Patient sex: M
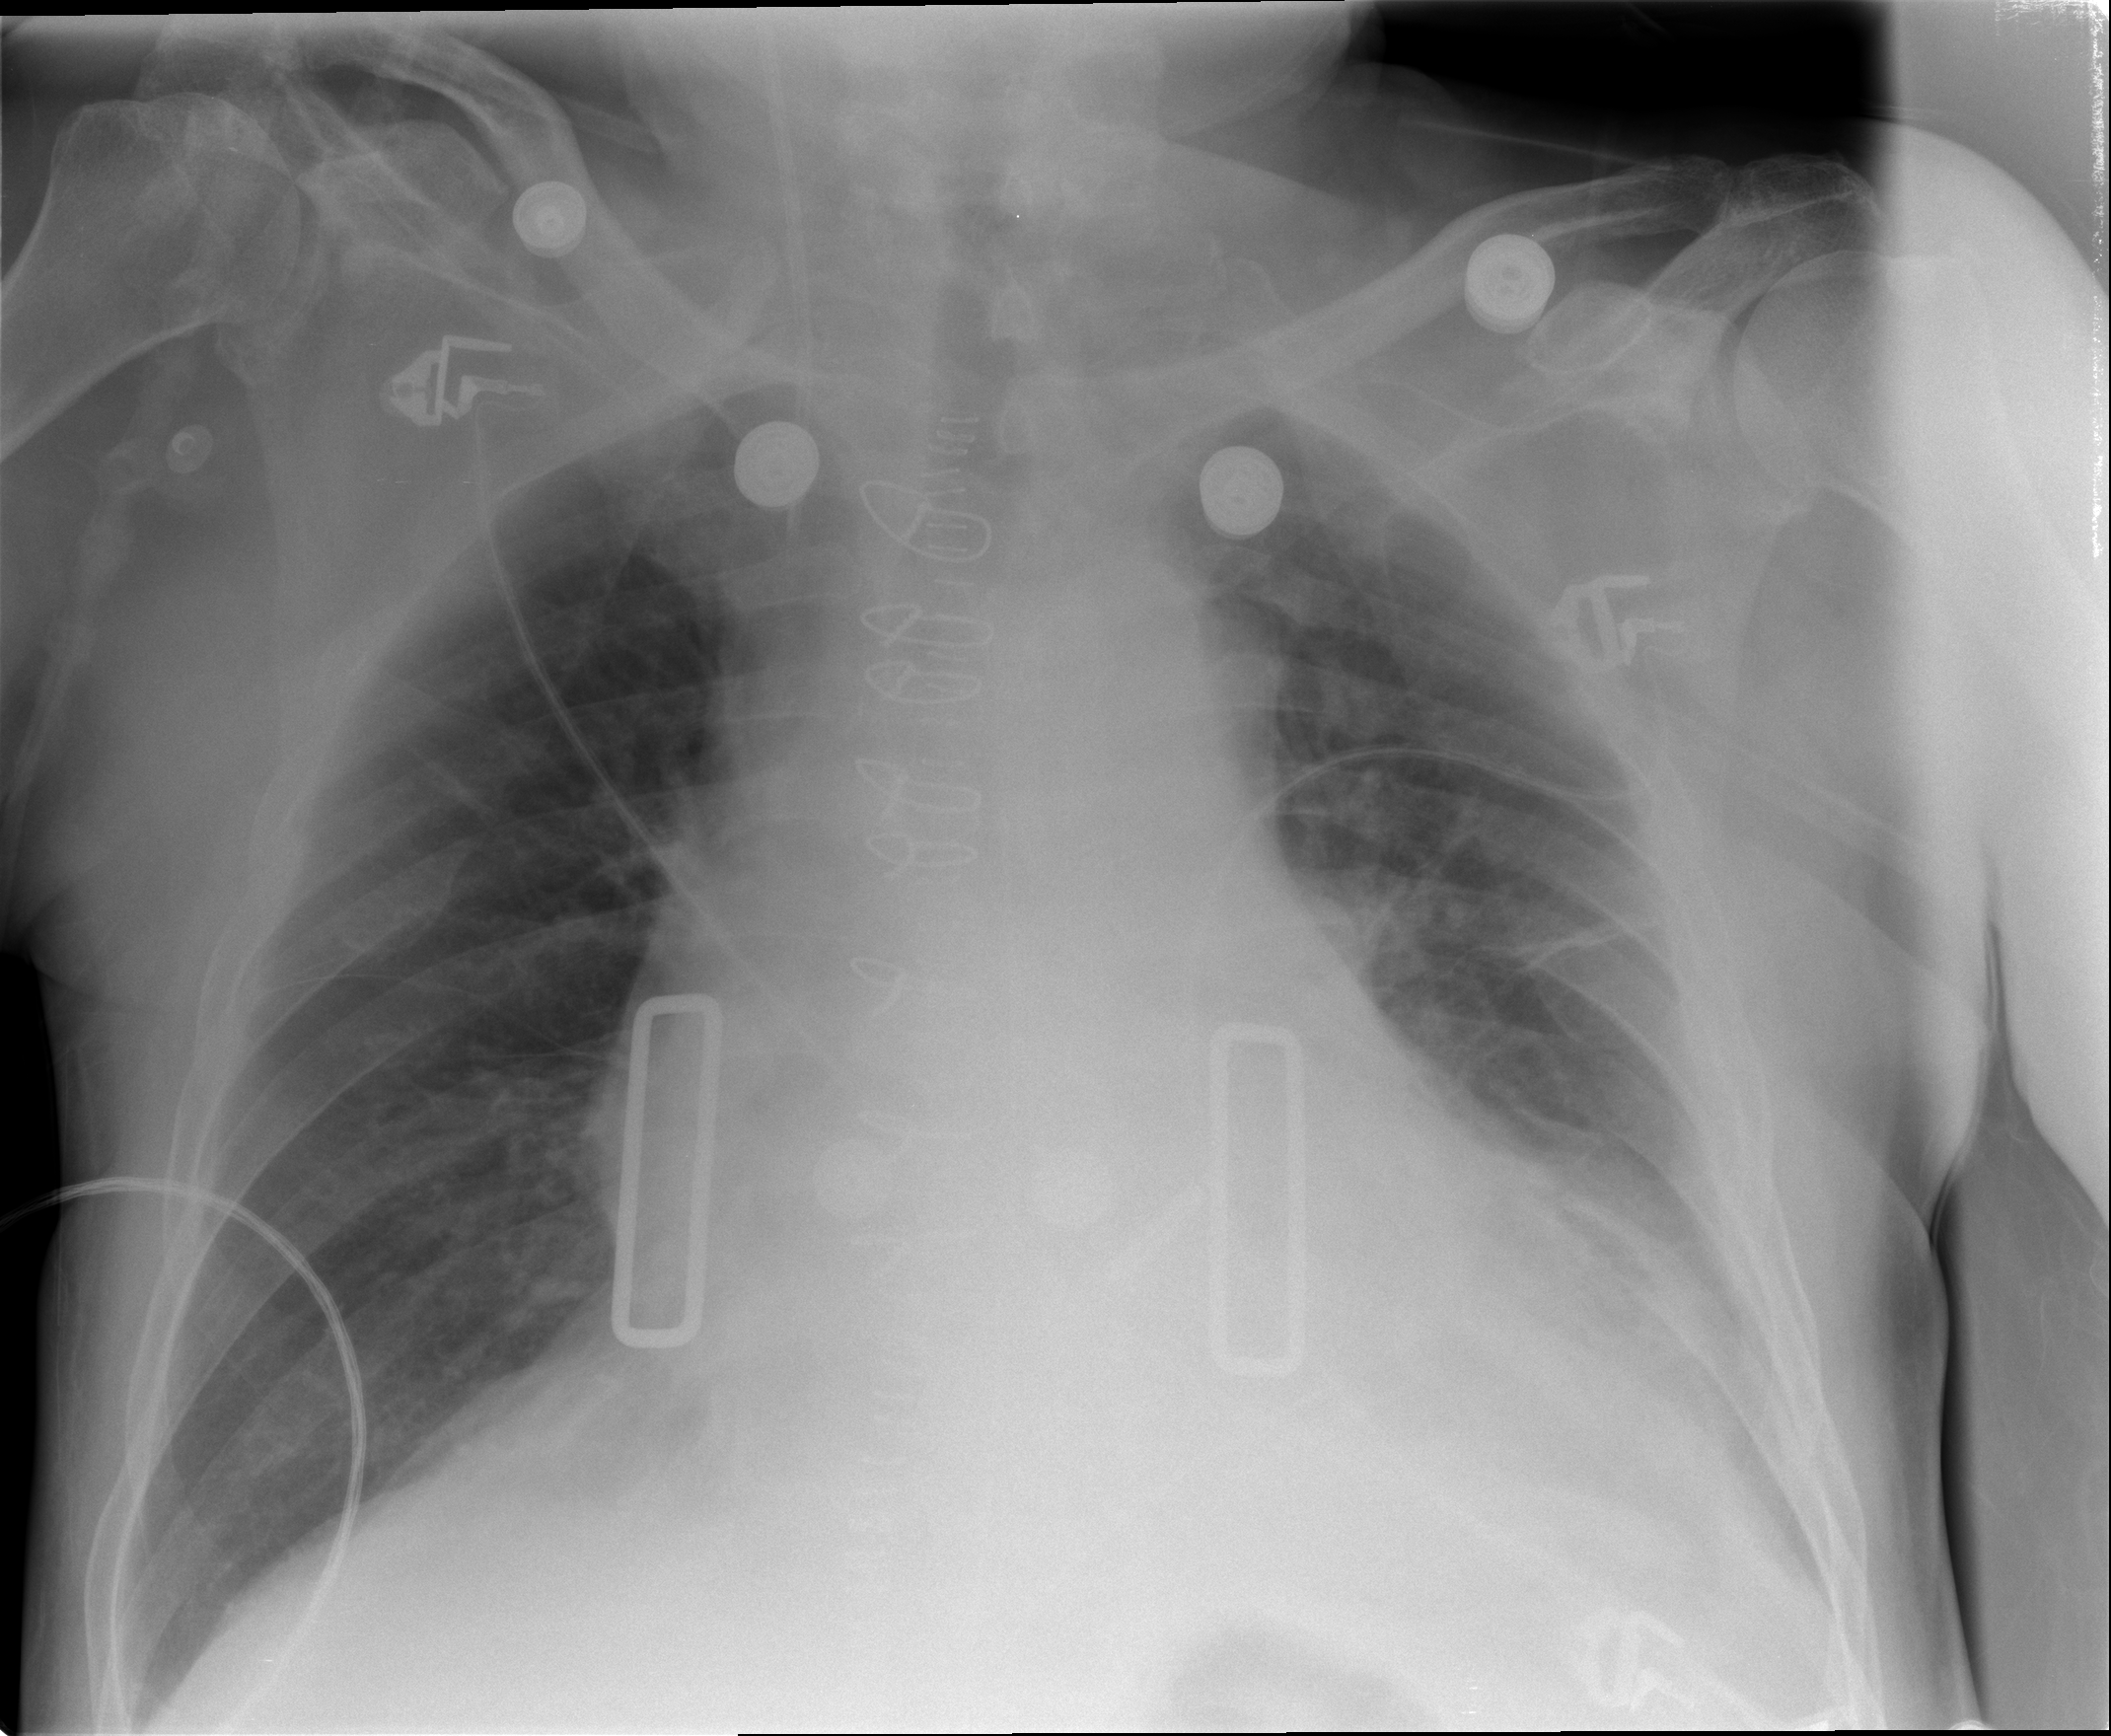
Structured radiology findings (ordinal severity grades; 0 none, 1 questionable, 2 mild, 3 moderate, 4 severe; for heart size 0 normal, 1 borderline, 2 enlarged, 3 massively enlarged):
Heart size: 2
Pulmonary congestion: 0
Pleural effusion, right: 0
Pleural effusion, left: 2
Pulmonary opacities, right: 0
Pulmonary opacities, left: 2
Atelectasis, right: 0
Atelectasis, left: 2